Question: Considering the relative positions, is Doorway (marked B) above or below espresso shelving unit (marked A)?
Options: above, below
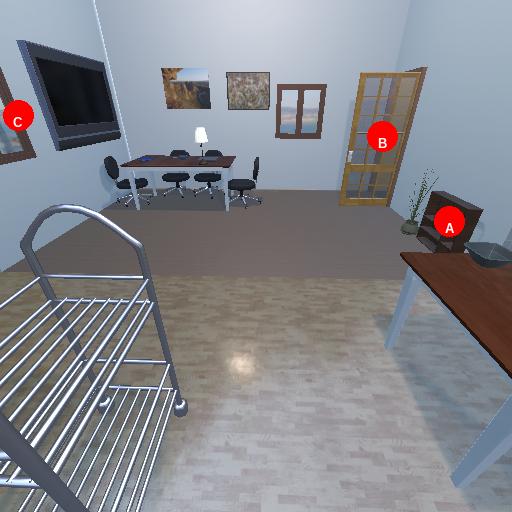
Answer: above